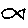
Label: fish